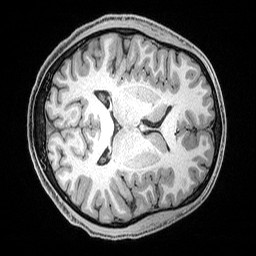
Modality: T1w
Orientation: axial
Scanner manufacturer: siemens
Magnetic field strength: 3 T
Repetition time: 2.53 s
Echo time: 0.00308 s